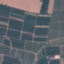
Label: PermanentCrop